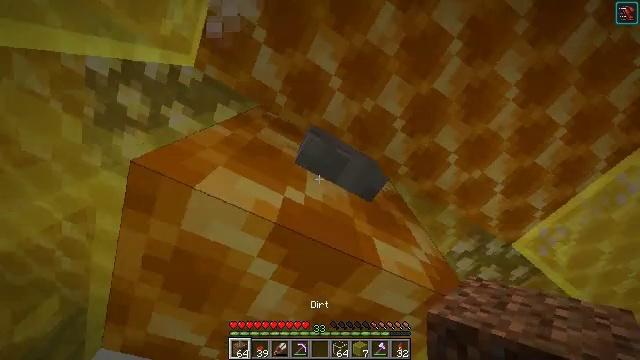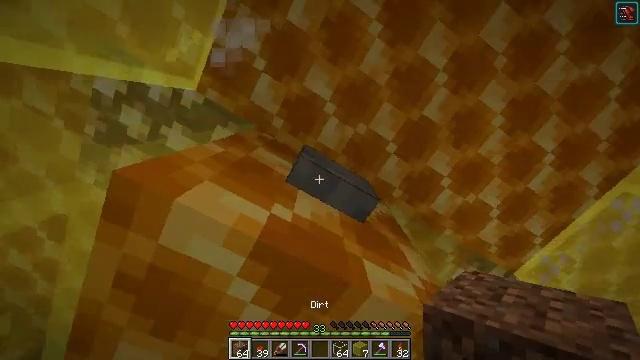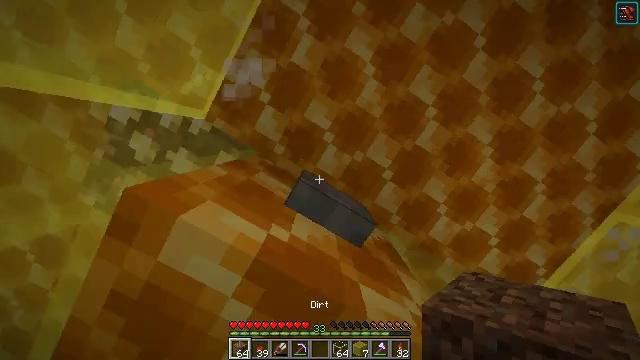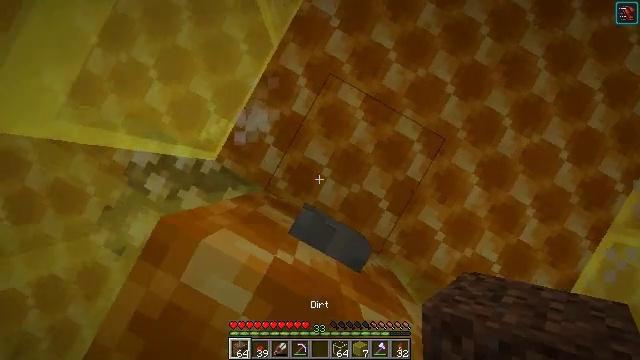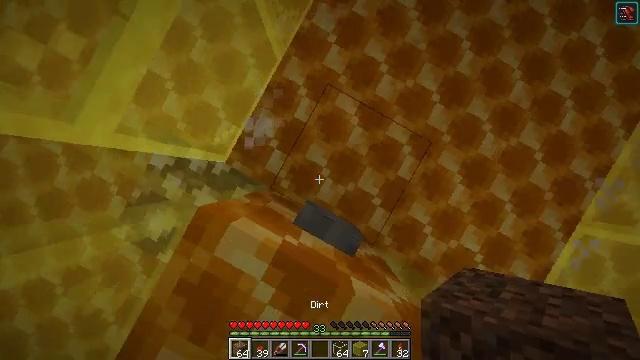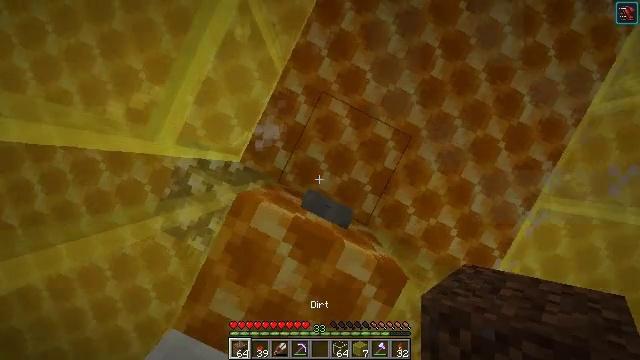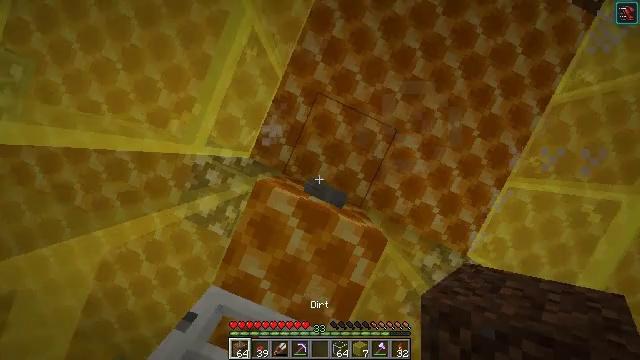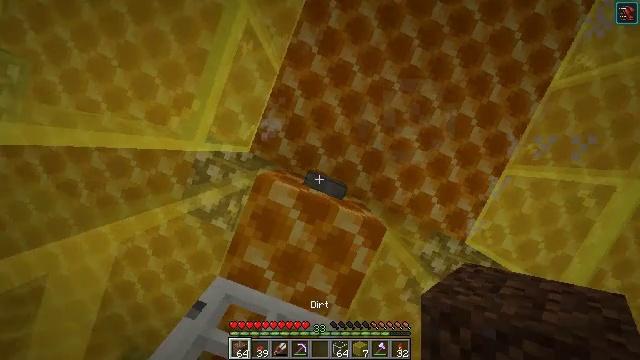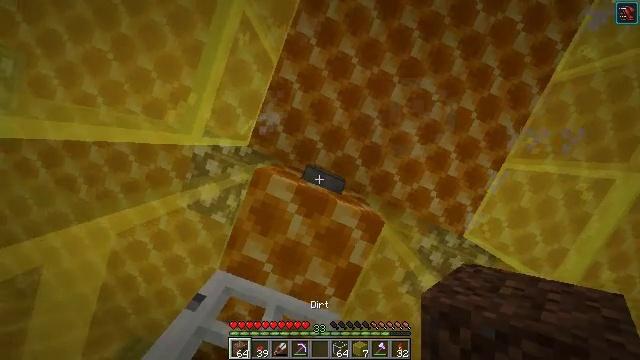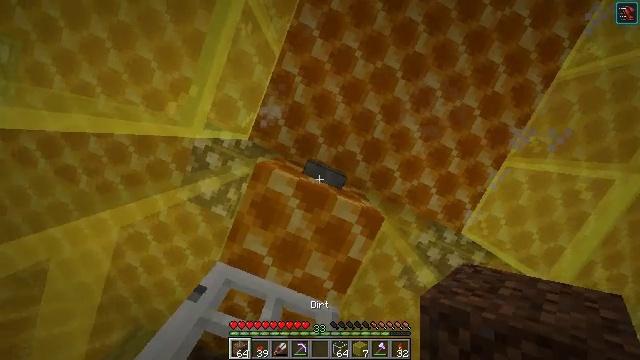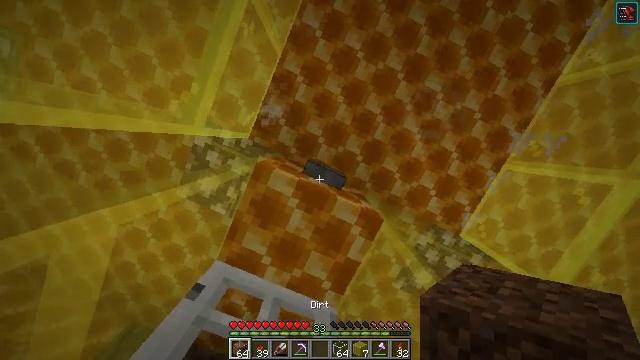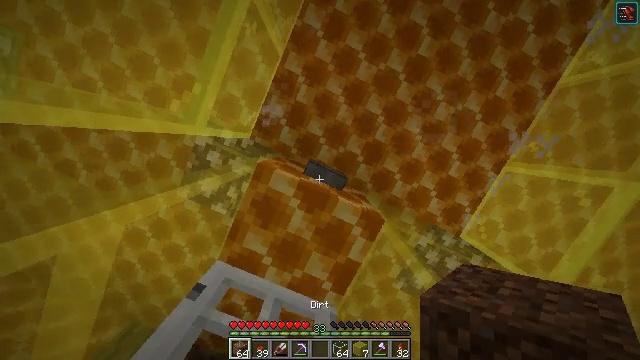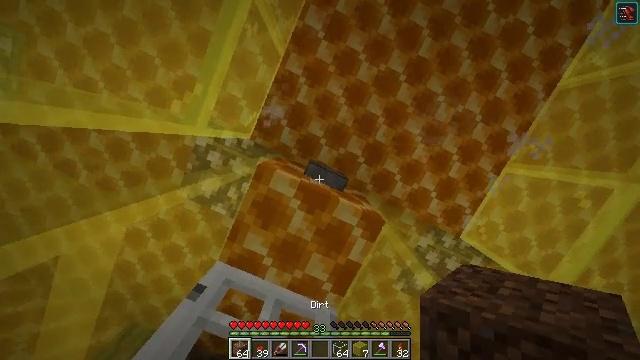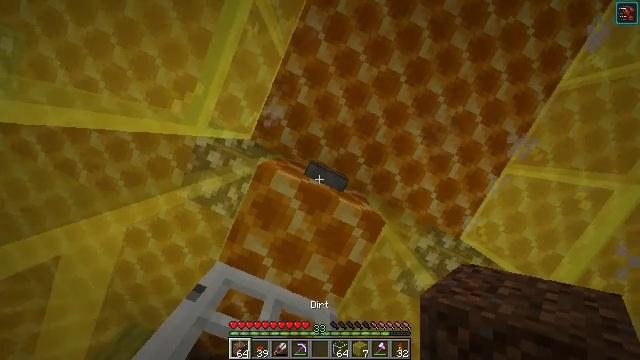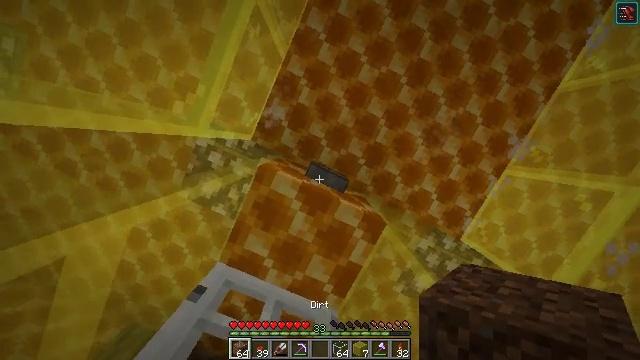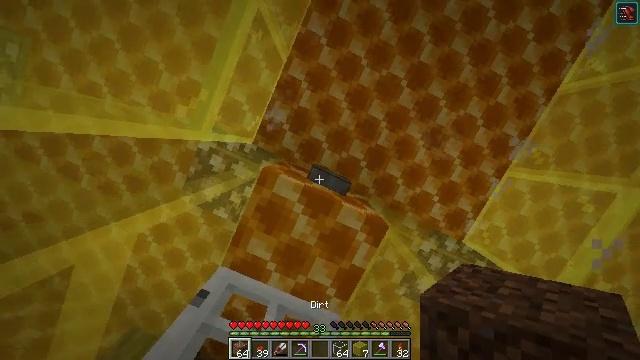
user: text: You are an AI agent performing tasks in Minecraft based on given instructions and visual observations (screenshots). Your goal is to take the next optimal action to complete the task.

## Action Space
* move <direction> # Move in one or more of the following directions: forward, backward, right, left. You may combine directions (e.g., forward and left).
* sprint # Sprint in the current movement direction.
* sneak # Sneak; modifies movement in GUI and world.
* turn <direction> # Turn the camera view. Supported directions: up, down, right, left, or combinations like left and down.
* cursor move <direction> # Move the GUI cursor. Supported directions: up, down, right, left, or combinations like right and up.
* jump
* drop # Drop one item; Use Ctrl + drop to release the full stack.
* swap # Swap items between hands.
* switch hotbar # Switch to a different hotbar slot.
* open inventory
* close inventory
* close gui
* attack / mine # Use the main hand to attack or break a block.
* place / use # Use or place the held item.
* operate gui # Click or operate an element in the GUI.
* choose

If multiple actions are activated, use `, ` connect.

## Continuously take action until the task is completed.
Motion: motion action
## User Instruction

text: Craft a honeycomb block.
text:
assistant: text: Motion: turn right and up
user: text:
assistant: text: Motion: turn up
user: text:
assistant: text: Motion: turn left and up
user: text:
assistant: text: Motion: no_op
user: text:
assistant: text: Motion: turn left and down
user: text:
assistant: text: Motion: turn left and down
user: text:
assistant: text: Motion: turn left and down
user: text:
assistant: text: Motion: turn down
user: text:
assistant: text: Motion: turn right and down
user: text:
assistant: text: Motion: turn right
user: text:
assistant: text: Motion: no_op
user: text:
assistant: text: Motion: no_op
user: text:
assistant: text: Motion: no_op
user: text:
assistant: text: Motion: no_op
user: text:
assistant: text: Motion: no_op
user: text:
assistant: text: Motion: no_op
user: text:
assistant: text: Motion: use / place
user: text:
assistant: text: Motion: use / place
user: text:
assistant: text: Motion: turn down
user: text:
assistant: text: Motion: turn left and down
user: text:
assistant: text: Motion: turn left and down
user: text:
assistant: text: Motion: turn left and down
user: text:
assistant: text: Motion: move forward, turn right and down
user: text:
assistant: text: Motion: move forward, turn right and down, jump
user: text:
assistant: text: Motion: move forward, turn right, jump
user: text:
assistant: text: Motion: move forward, turn right and down, jump
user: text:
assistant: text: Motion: move forward, turn right and down, jump
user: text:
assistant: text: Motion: move forward
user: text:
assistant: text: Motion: move forward
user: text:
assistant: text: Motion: move forward and move right